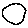
Label: circle